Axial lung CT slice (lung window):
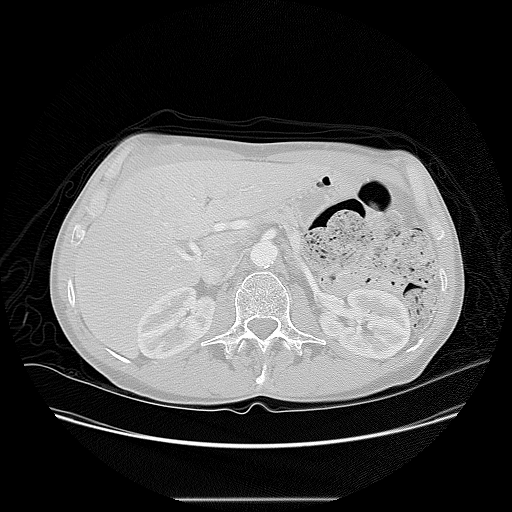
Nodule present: no